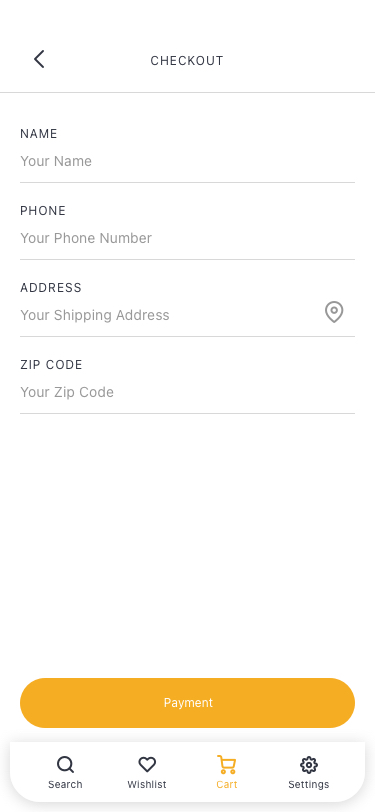
Text in this UI design:
Your Zip Code
ZIP CODE
Your Shipping Address
ADDRESS
Your Phone Number
PHONE
Your Name
NAME
CHECKOUT